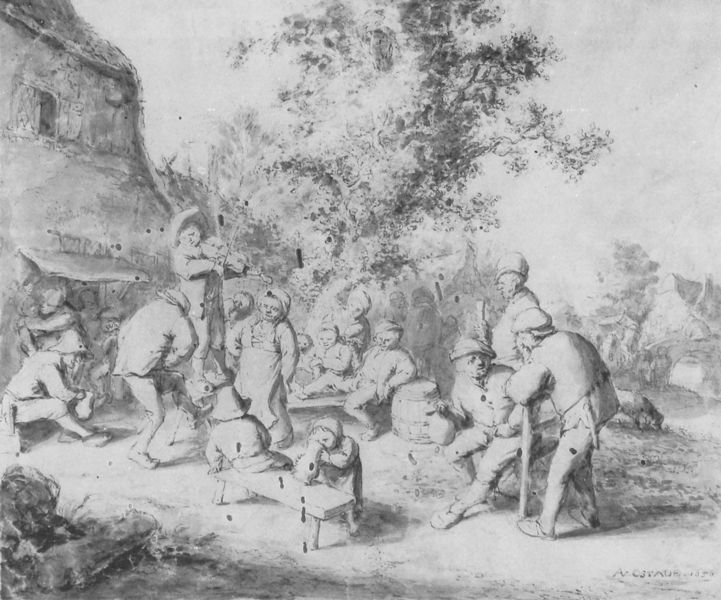
Titel: Bauernfest vor dem Wirtshaus
Künstler: Adriaen van Ostade
Institution: Berlin, Staatliche Museen, Preußischer Kulturbesitz, Kupferstichkabinett
Schlagwörter: baum, frauen, frau, männer, haus, fest, tanz, alt, feier, jung, trinken, tanzen, kinder, krug, bank, wein, bänke, geige, geiger, kaputt, verschollen, fiedel, trinkt